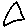
Label: triangle